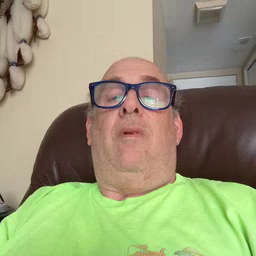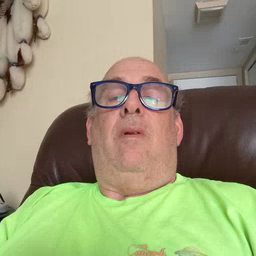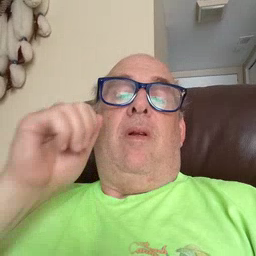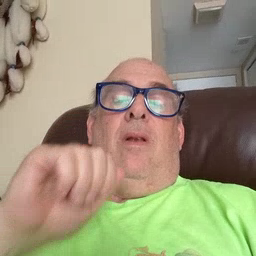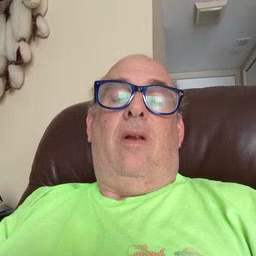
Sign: aunt